Question: I have two buttons add and remove which add and remove divs(which contain other divs) but, if I want to remove a row I can remove only the last row(div), so I thought to add some "remove buttons" at the end of each row(div).
The problem is that I did that but I can only remove the first row for only one time and I can't remove the other rows.
HTML CODE:
'''
<form action='' method='post'>
<div class='row'>
<div class='col-md-2 col-sm-2 col-lg-2'> <h4>Manufacturing_part_no</h4></div>
<div class='col-md-1 col-sm-1 col-lg-1'> <h4>Type</h4></div>
<div class='col-md-2 col-sm-2 col-lg-2'><h4>Description</h4> </div>
<div class='col-md-1 col-sm-1 col-lg-1'> <h4>Value</h4></div>
<div class='col-md-1 col-sm-1 col-lg-1'> <h4>Voltage</h4></div>
<div class='col-md-1 col-sm-1 col-lg-1'> <h4>Power</h4></div>
<div class='col-md-1 col-sm-1 col-lg-1'> <h4>Percent.%</h4></div>
<div class='col-md-1 col-sm-1 col-lg-1'><h4>Quantity</h4> </div>
<div class='col-md-1 col-sm-1 col-lg-1'> <h4>Rack_no</h4></div>
<div class='col-md-1 col-sm-1 col-lg-1'> <h4>Proj. Name</h4></div>
</div>
<div id='forma' >
<div class='row row1'>
<div class='col-md-2 col-sm-2 col-lg-2'> <input type='text' class='form-control' name='manufacturing_part_no1'></div>
<div class='col-md-1 col-sm-1 col-lg-1'> <input type='text' class='form-control' name='type1'></div>
<div class='col-md-2 col-sm-2 col-lg-2'> <input type='text' class='form-control' name='description1'></div>
<div class='col-md-1 col-sm-1 col-lg-1'> <input type='text' class='form-control' name='value1'></div>
<div class='col-md-1 col-sm-1 col-lg-1'> <input type='text' class='form-control' name='voltage1'></div>
<div class='col-md-1 col-sm-1 col-lg-1'> <input type='text' class='form-control' name='power1'></div>
<div class='col-md-1 col-sm-1 col-lg-1'> <input type='text' class='form-control' name='percentage1'></div>
<div class='col-md-1 col-sm-1 col-lg-1'> <input type='text' class='form-control' name='quantity1'></div>
<div class='col-md-1 col-sm-1 col-lg-1'> <input type='text' class='form-control' name='rack_no1'></div>
<div class='col-md-1 col-sm-1 col-lg-1'> <button type='button' class='btn btn-danger btn-block button-remove' name='btn1' value='1'><span class='glyphicon glyphicon-remove' aria-hidden='true'></span></button></div>
<br>
</div>
</div>
<div id='shto_heq' class=''>
<hr>
<div class="row">
<div class="col-md-3 col-sm-3 col-lg-3">
<button id='shto' class='btn btn-primary btn-block' type='button'>Add Row <span class='glyphicon glyphicon-plus' aria-hidden='true'></span></button>
</div>
<div class="col-md-3 col-sm-3 col-lg-3">
<button id='heq' class='btn btn-danger btn-block' type='button'>Remove Row <span class='glyphicon glyphicon-remove' aria-hidden='true'></span></button>
</div>
<div class="col-md-3 col-sm-3 col-lg-3">
<input type="text" id="numberofrows" name="maxrows" class="form-control" value="1" style="display:none;">
</div>
<div class="col-md-3 col-sm-3 col-lg-3">
<div id="numrirrjeshtave"></div>
</div>
</div>
</div>
<div id='butoni_submit' class=''>
<hr>
<button id='butoni' class='btn btn-success btn-block btn-lg' name='submit' type='submit'>Submit The Data <span class='glyphicon glyphicon-ok' aria-hidden='true'></button>
</div>
</form>
'''
JQUERY CODE:
'''
<script>
//this is where I add and remove rows, but only from the end.
var1=1;var2=var1+1;
$("#shto").click(function(){
$('.row'+var1).after("<div class='row row"+var2+" hapesirandermjetrow'><div class='col-md-2 col-sm-2 col-lg-2'> <input type='text' class='form-control' name='manufacturing_part_no"+var2+"'></div> <div class='col-md-1 col-sm-1 col-lg-1'> <input type='text' class='form-control' name='type"+var2+"'></div><div class='col-md-2 col-sm-2 col-lg-2'> <input type='text' class='form-control' name='description"+var2+"'></div><div class='col-md-1 col-sm-1 col-lg-1'> <input type='text' class='form-control' name='value"+var2+"'></div><div class='col-md-1 col-sm-1 col-lg-1'> <input type='text' class='form-control' name='voltage"+var2+"'></div><div class='col-md-1 col-sm-1 col-lg-1'> <input type='text' class='form-control' name='power"+var2+"'></div><div class='col-md-1 col-sm-1 col-lg-1'> <input type='text' class='form-control' name='percentage"+var2+"'></div><div class='col-md-1 col-sm-1 col-lg-1'> <input type='text' class='form-control' name='quantity"+var2+"'></div><div class='col-md-1 col-sm-1 col-lg-1'> <input type='text' class='form-control' name='rack_no"+var2+"'></div><div class='col-md-1 col-sm-1 col-lg-1'> <button type='button' class='btn btn-danger btn-block button-remove' name='btn"+var2+"' value='"+var2+"'><span class='glyphicon glyphicon-remove' aria-hidden='true'></span></button></div><br></div>");
var2=var2+1;var1=var1=var1+1;
$('#numrirrjeshtave').html("<button id='numrirrjeshtave' class='btn btn-default btn-block' type='button'>Number of Rows is: "+var1+"</button>");
$('#numberofrows').val(var1);
});
$("#heq").click(function(){
$('.row'+var1).remove();
var2=var2-1;var1=var1=var1-1;
$('#numrirrjeshtave').html("<button id='numrirrjeshtave' class='btn btn-default btn-block' type='button'>Number of Rows is: "+var1+"</button>");
$('#numberofrows').val(var1);
});
</script>
<script>
// This is where i want to remove a specific row.
$(document).ready(function(){
var3=$(".button-remove").click().val();
$(".button-remove").click(function(){
$(this).closest('.row').remove();
});
});
</script>
'''
Screenshoot:

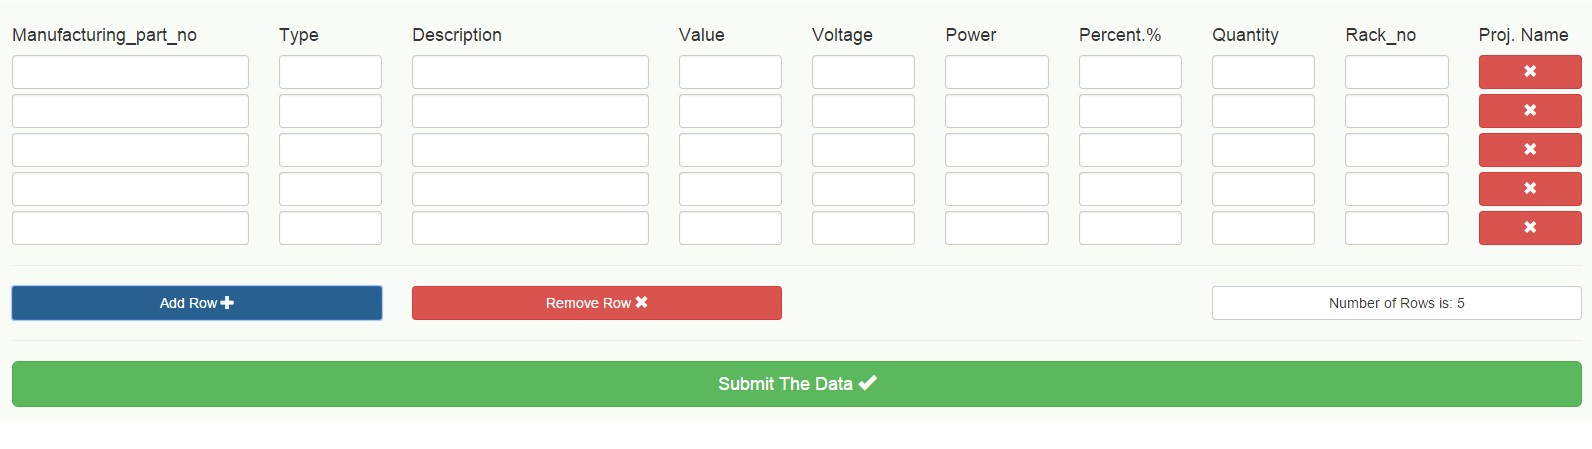
Answer: '''
$(document).ready(function(){
var3=$(".button-remove").click().val();
$(document).on("click",".button-remove",function(){
$(this).closest('.row').remove();
});
});
'''
> Click event wasn't placed for The button to make it work just use the above code
<URL>